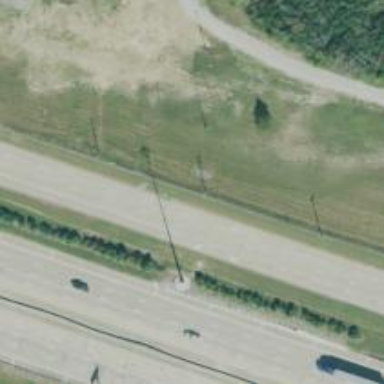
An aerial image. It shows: Secondary road with frontage road.